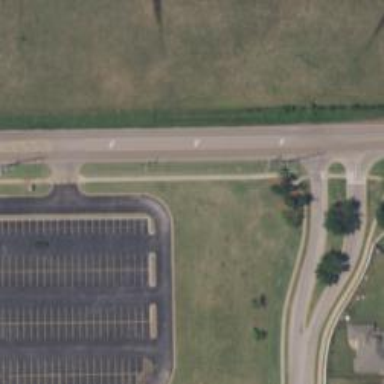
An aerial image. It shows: Tertiary road.